Question: How can I write on the lines that connects the vertices (edges) treeplot?

MATLAB code:
'''
p(1)=0;
p(2)=1;p(3)=1;
p(6)=3;p(7)=3;
p(5)=2;p(4)=2;
p(10)=5;p(11)=5;
p(8)=4;p(9)=4;
p(16)=8;p(17)=9;
p(14)=7;p(15)=7;
p(20)=14;p(19)=14;
p(20)=15;p(19)=15;
%p.edgelable=0;
treeplot(p);
[x,y] = treelayout(p);
for i=1:length(y)
text(x(i),y(i),strcat('a',num2str(i)))
end
'''
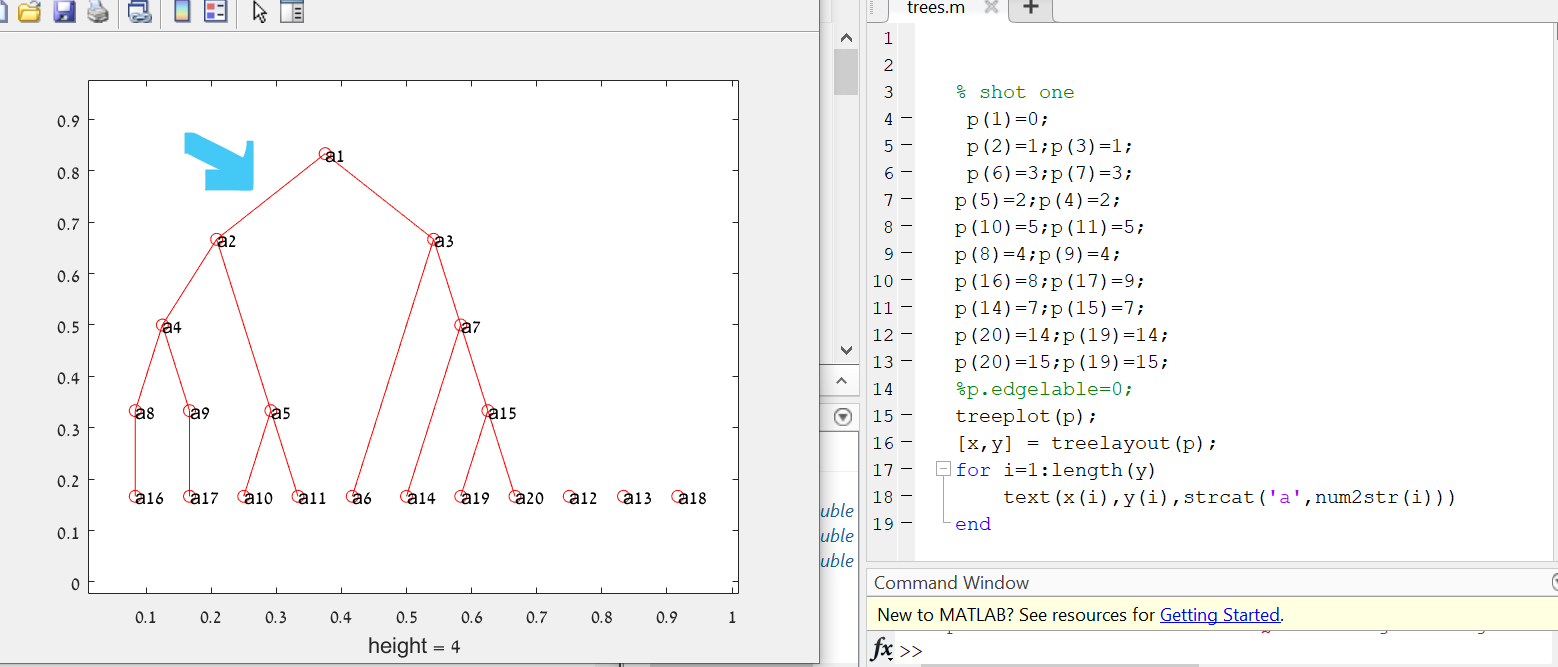
Answer: ## Mid-Point Between Children and Parent Nodes
The midpoints between the 'Parent_Node' and the children can be calculated by taking the average of the two corresponding 'x' and 'y' positions. Then using the 'text()' function as you already know. Adding the ''HorizontalAlignment'' property to ''center'' will also ensure the label's text is justified to the middle of the relative to the mid-point positions.
* X mid-point = ('x1' - 'x2') / 2
* Y mid-point = ('y1' - 'y2') / 2
<URL>
'''
p(1)=0;
p(2)=1;p(3)=1;
p(6)=3;p(7)=3;
p(5)=2;p(4)=2;
p(10)=5;p(11)=5;
p(8)=4;p(9)=4;
p(16)=8;p(17)=9;
p(14)=7;p(15)=7;
p(20)=14;p(19)=14;
p(20)=15;p(19)=15;
treeplot(p);
[x,y] = treelayout(p);
for i=1:length(y)
text(x(i),y(i),strcat('a',num2str(i)))
end
%Labelling branches%
for i = 2: length(p)
Parent_Node = p(i);
if(Parent_Node > 0)
X_Midpoint = (x(i) + x(Parent_Node))/2;
Y_Midpoint = (y(i) + y(Parent_Node))/2;
text(X_Midpoint,Y_Midpoint,num2str(Parent_Node) + "->" + num2str(i),'HorizontalAlignment','center');
end
end
'''